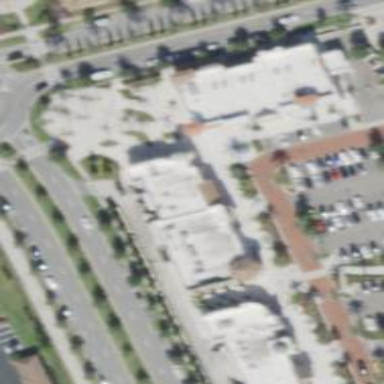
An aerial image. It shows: Fitness centre on leisure land.